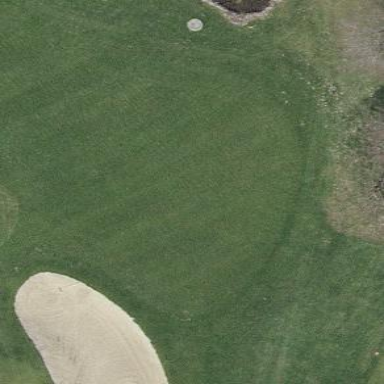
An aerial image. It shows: Grassy area designated as golf fairway.